Brain MRI, t1w sequence, axial 2D slice.
Patient: age 38, sex F, weight 78 kg, height 1.78 m
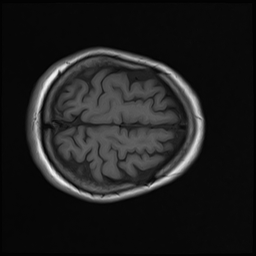